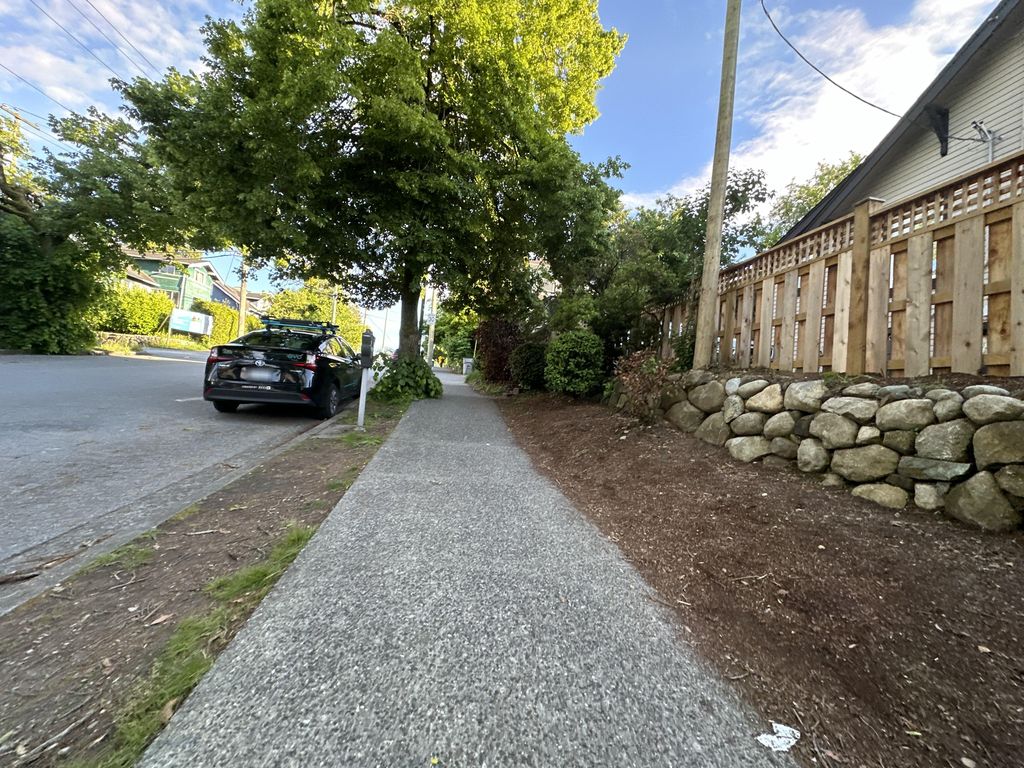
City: vancouver